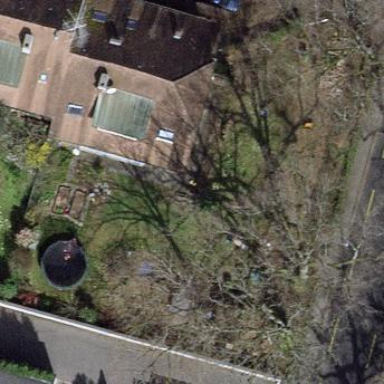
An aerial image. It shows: Garden enclosed by fence.